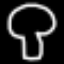
Label: mushroom